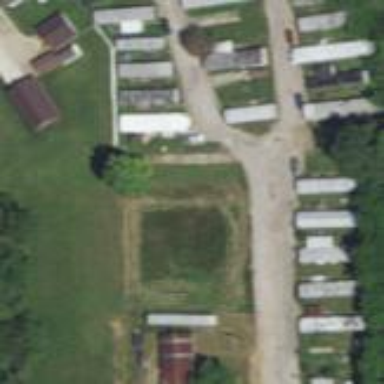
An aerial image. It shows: Residential area with mobile homes.